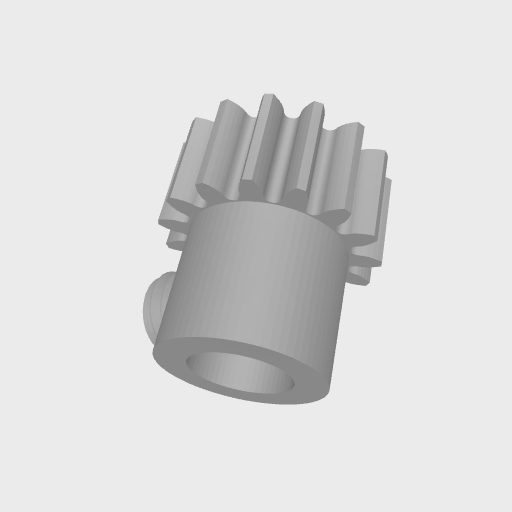
Part: PinionGear6ID15T